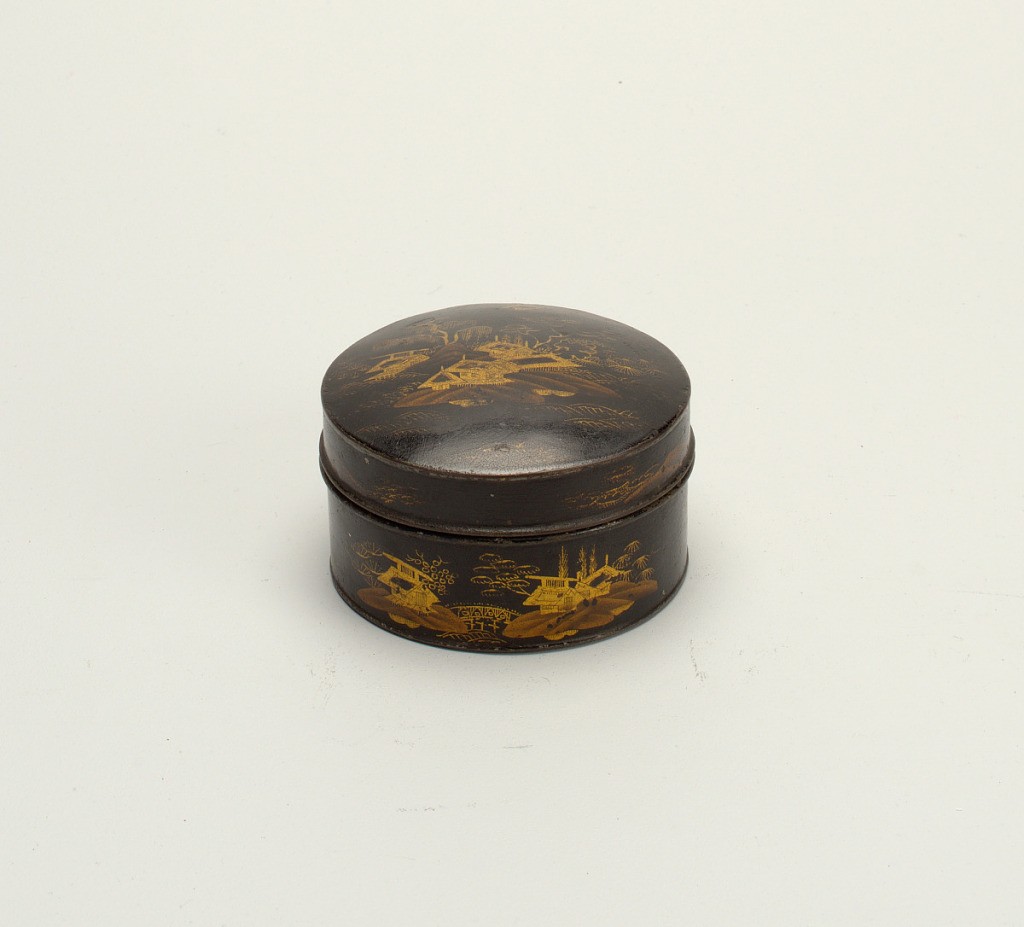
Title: Box
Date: ca. 1820–30
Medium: Painted tole
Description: A tole biscuit tin with painted scenes of a village on the top and sides.